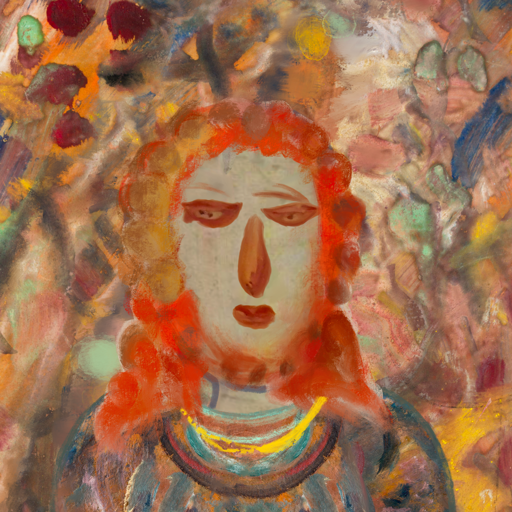
Background: Mother_And_Son_Mother, Head And Neck Front: Hill_Girl, Face Front: Pious_Lady, Bust: Boggyland, Hair Front: Rupkatha, Head Accessory: Blank, Second Necklace: Blank, Necklace: Irani_1, Baby: Blank